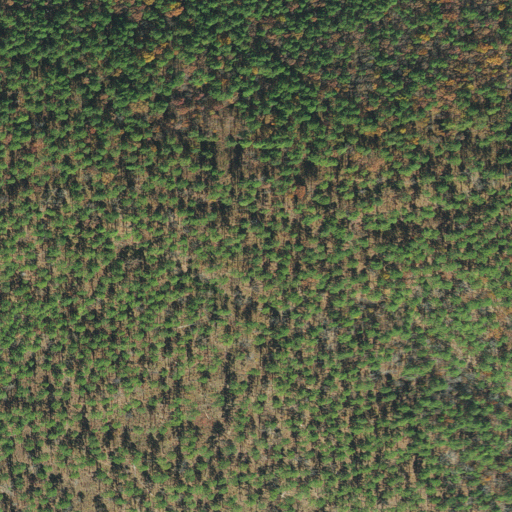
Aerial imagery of mountain in Arkansas named Huckleberry Mountain containing mixed forest and evergreen forest